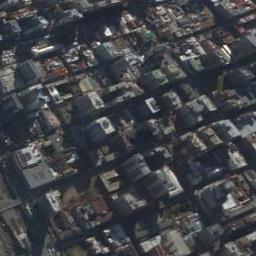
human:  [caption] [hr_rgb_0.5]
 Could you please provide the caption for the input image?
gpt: The commercial area is consist of many buildings .

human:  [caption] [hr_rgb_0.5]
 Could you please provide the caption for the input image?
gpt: The building in the lower right corner is the highest .

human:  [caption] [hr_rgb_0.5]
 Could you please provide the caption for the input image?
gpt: There are many densely arranged buildings and several roads and many trees in a business district .

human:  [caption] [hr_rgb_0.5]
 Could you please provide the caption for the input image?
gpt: A dense commercial area has lots of buildings of different heights and some roads go through the commercial area .

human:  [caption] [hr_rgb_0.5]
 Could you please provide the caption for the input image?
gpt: There are many buildings on a dense commercial area .